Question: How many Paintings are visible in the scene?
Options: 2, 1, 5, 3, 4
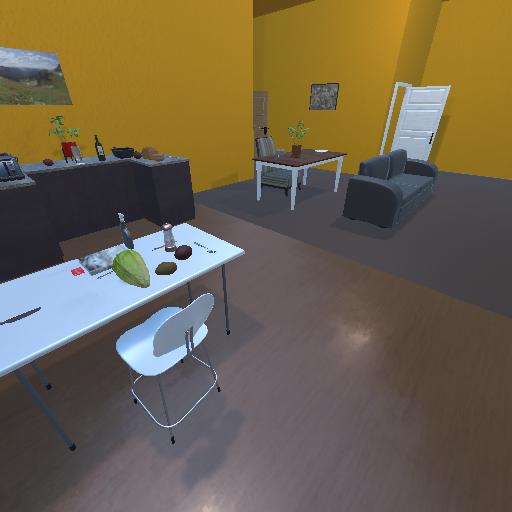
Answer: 2